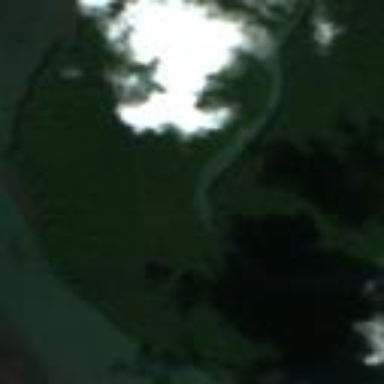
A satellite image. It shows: Islet within mangrove wetland area.